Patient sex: M
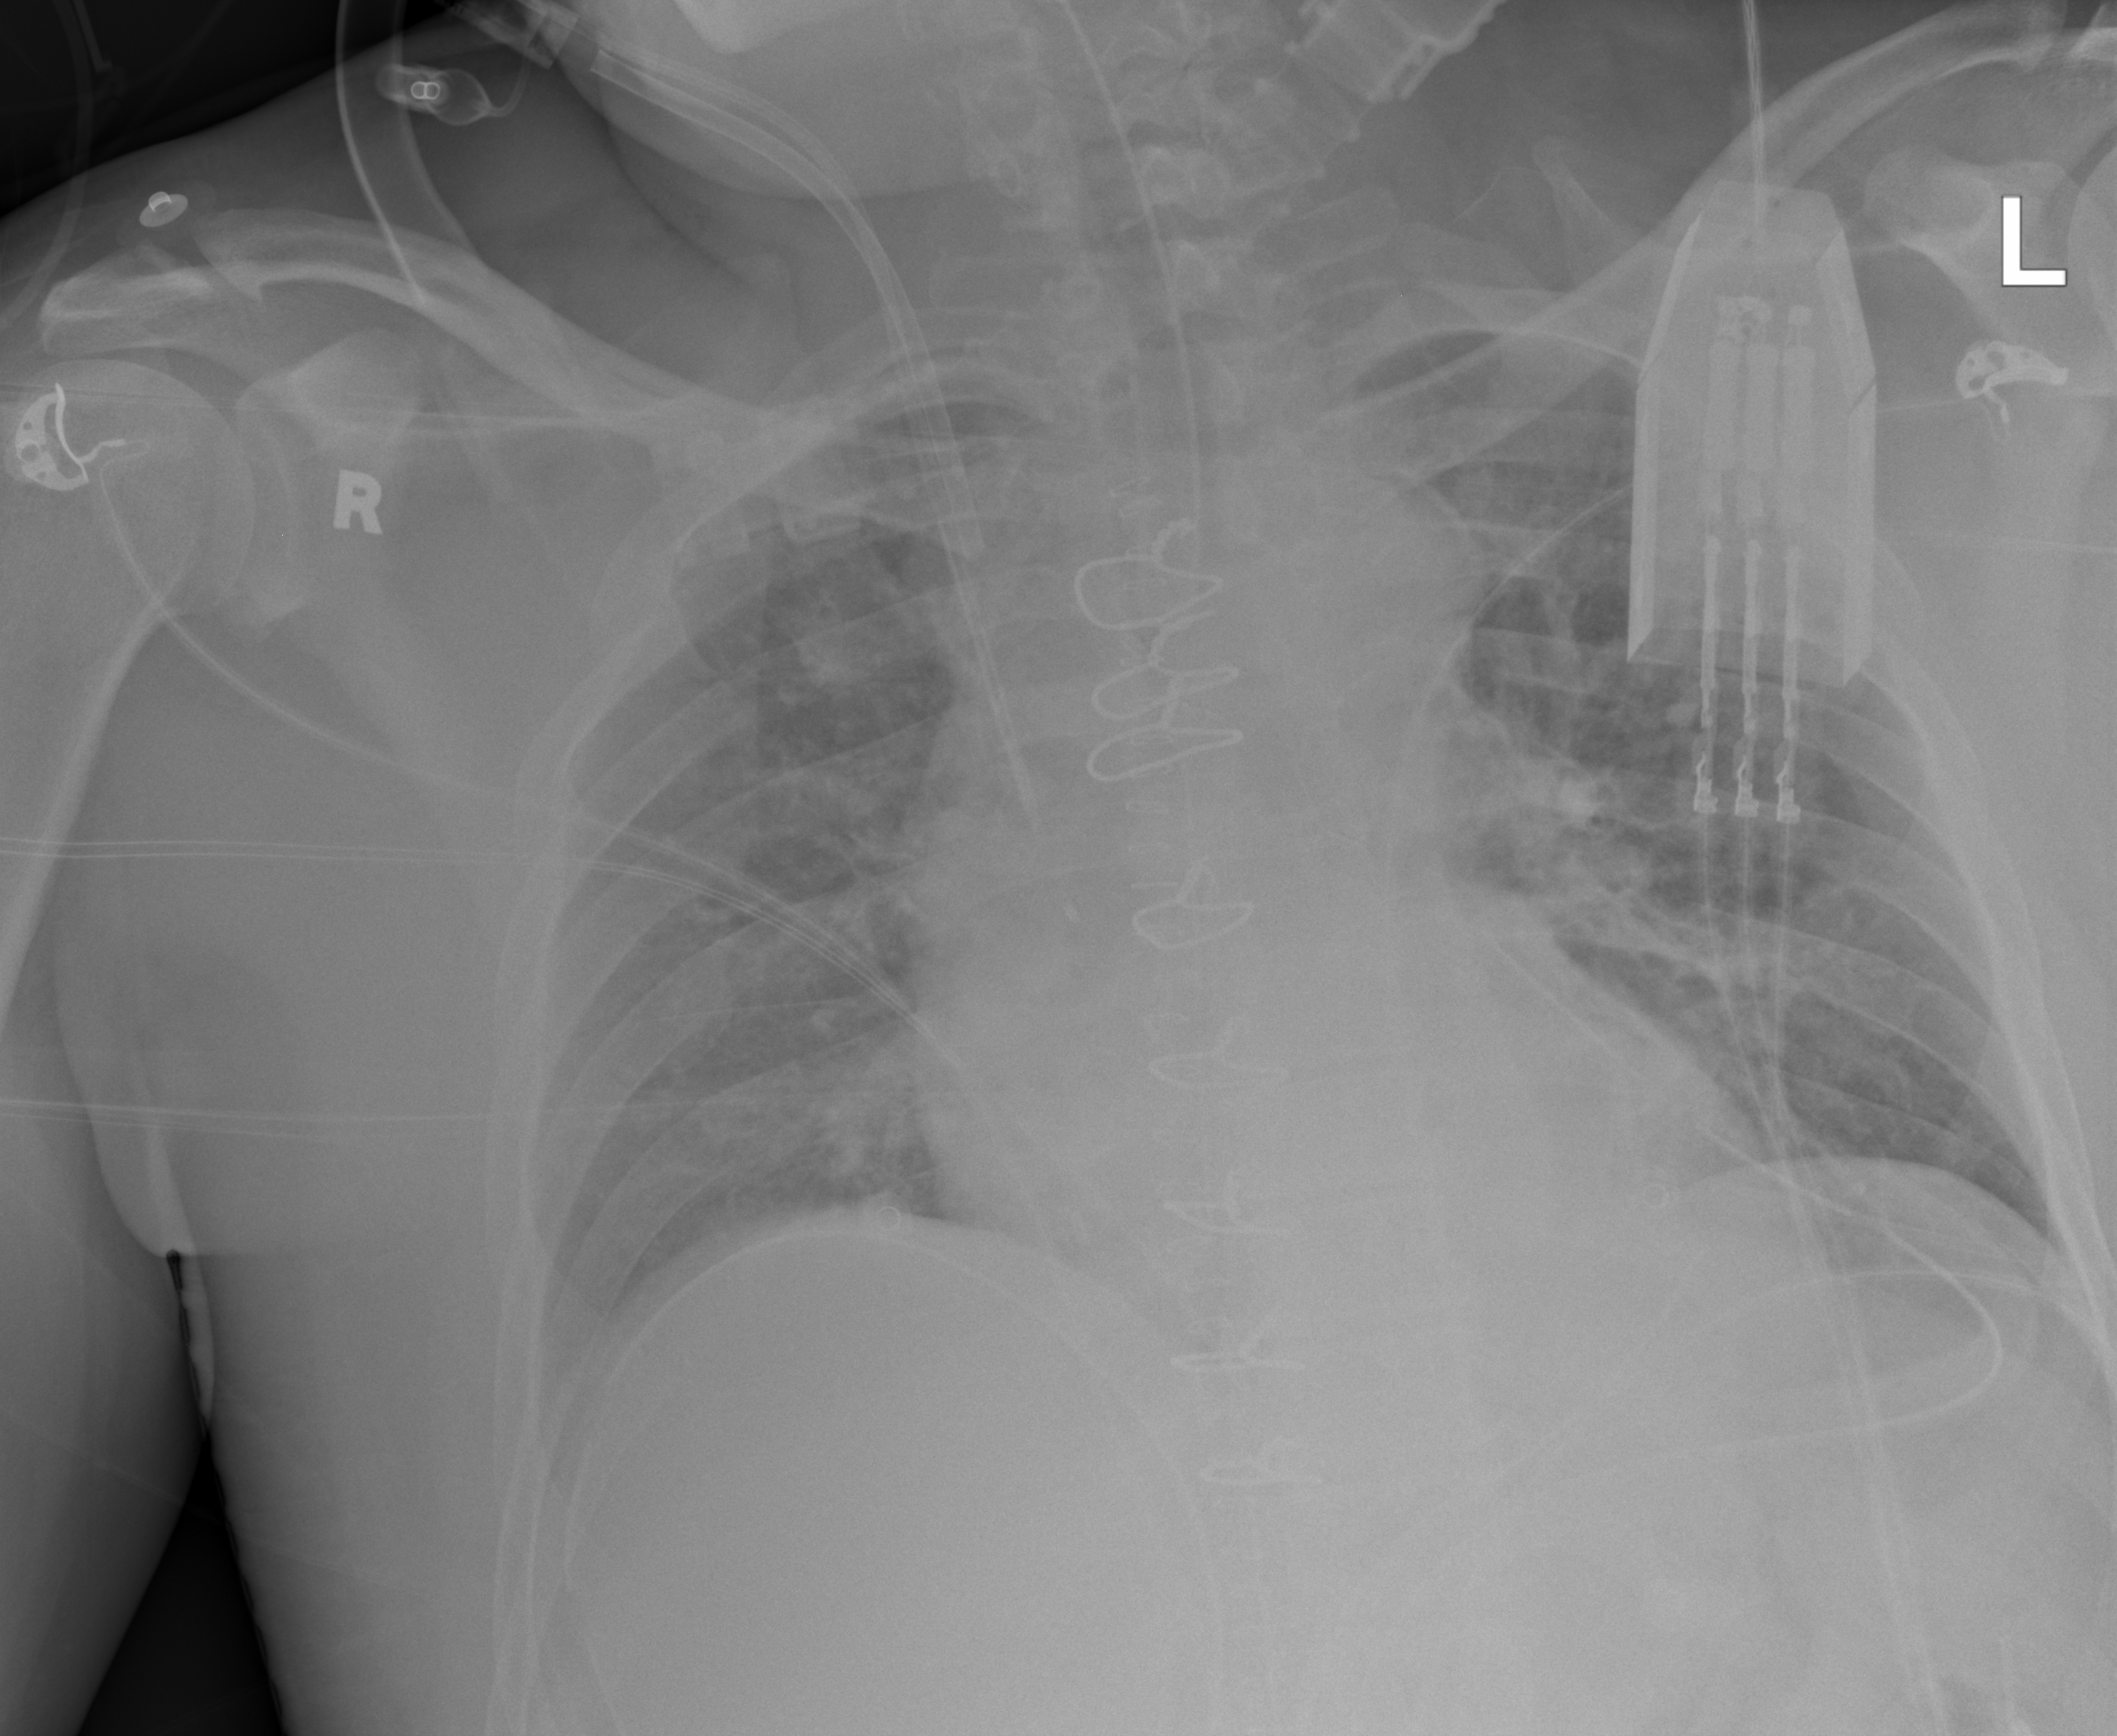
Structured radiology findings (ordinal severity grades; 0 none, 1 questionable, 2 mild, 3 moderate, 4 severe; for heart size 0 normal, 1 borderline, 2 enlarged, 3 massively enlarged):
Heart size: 1
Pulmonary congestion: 1
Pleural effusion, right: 0
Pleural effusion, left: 0
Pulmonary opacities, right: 2
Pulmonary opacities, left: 2
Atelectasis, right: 2
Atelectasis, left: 1